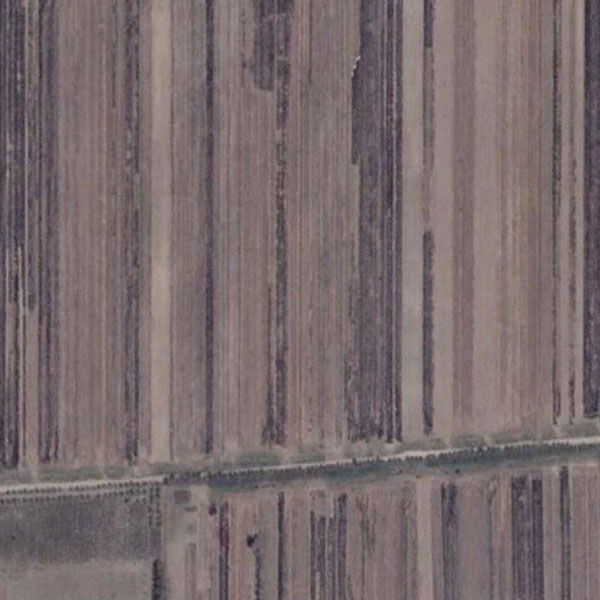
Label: Farmland